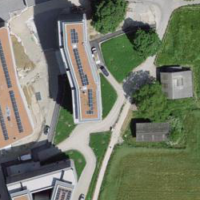
EUNIS habitat code: 54
Species observed at this site:
Parus major
Aesculus hippocastanum